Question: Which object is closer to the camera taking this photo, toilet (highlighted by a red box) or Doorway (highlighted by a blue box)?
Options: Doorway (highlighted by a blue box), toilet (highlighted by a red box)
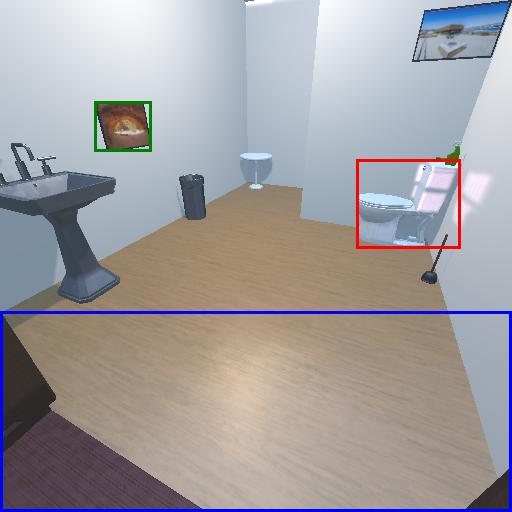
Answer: Doorway (highlighted by a blue box)